Interaction volume radius: 5 \u00c5
Interaction volume height: 20 \u00c5
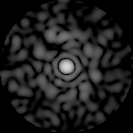
Disorder parameter: 0.7958